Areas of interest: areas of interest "Sport and cultural"
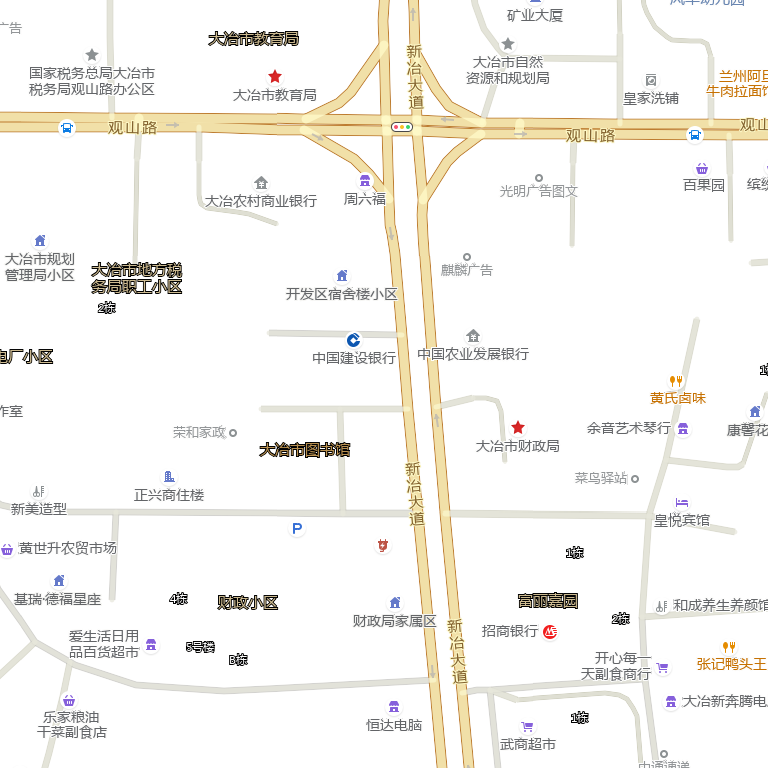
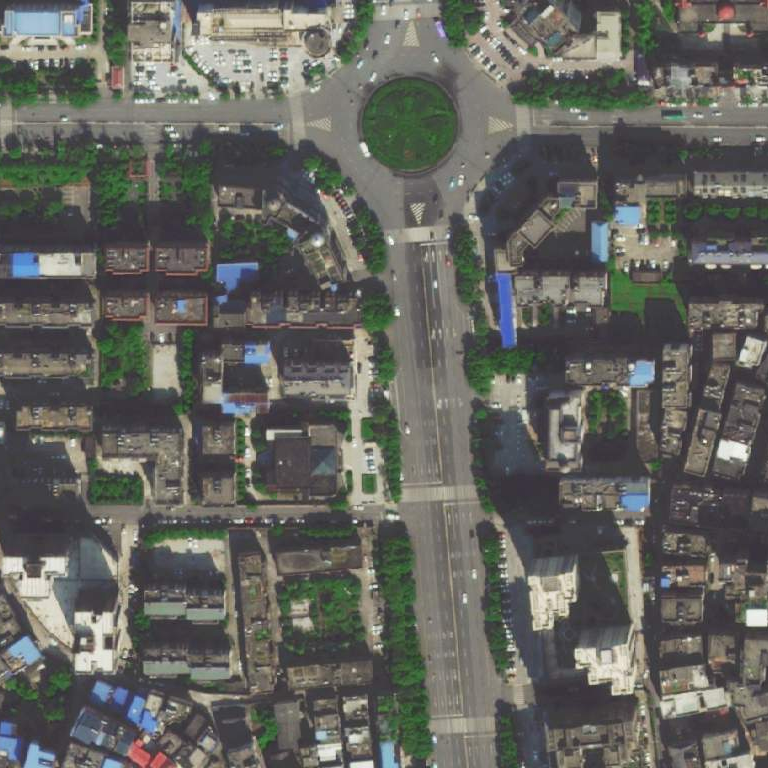